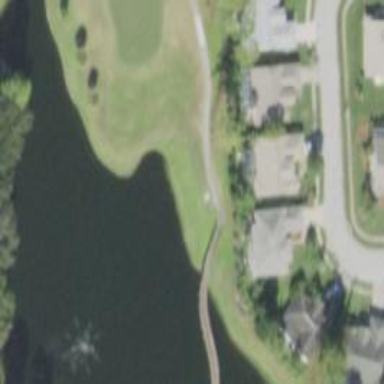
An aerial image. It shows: Footway road that serves as bridge over golf path.